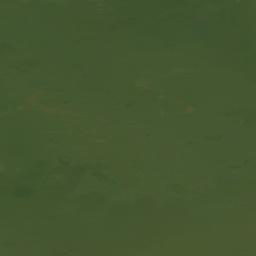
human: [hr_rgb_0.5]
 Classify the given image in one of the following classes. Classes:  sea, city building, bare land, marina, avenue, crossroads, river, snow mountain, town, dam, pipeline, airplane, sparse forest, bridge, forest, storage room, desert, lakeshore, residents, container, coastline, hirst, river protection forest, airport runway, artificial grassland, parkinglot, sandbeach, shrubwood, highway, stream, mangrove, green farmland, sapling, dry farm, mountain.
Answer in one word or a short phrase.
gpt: sea